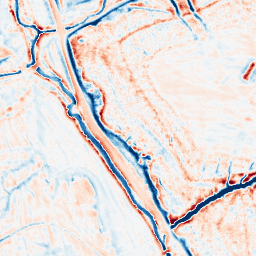
Category: edge_preserving
Decomposition family: bilateral
Decomposition parameters: d: 15
sigma_color: 50
sigma_space: 100
Upsampling method: regularized
Upsampling parameters: scale: 2
lambda_reg: 0.01
Upsampling scale: 2